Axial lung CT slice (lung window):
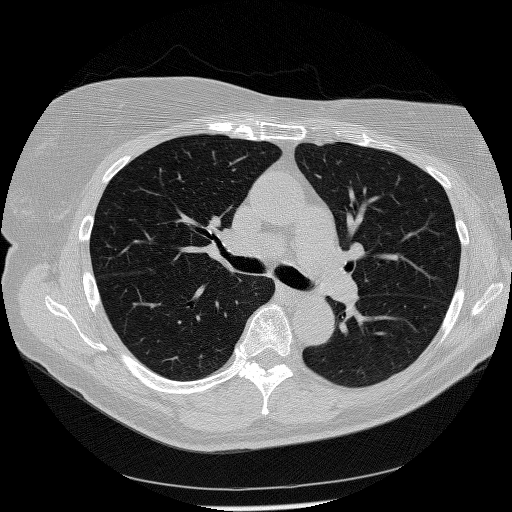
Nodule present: no